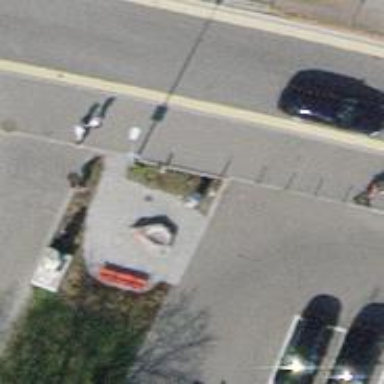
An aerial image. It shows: Beautiful fountain.